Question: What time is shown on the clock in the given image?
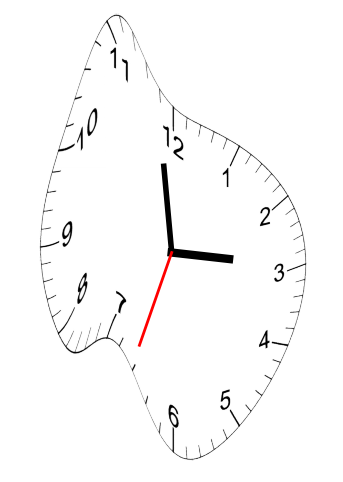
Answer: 02:58:33